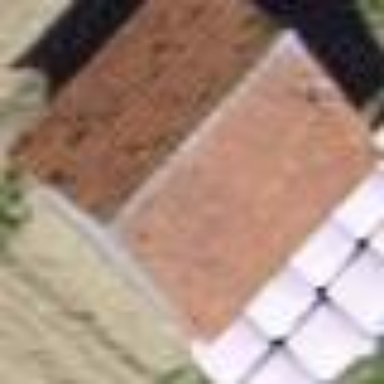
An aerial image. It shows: Shed.